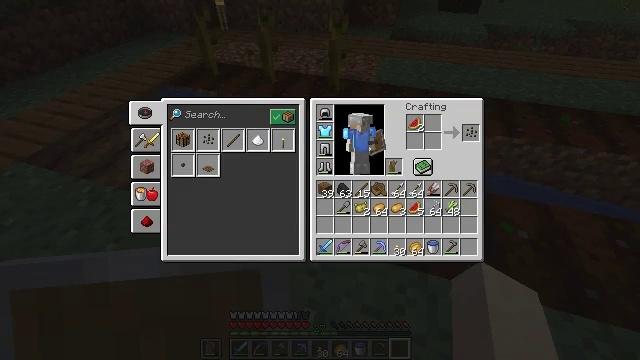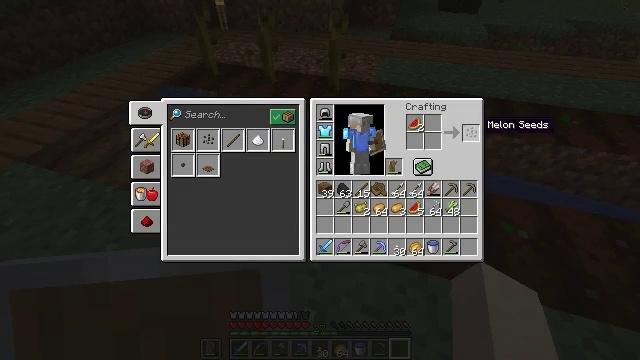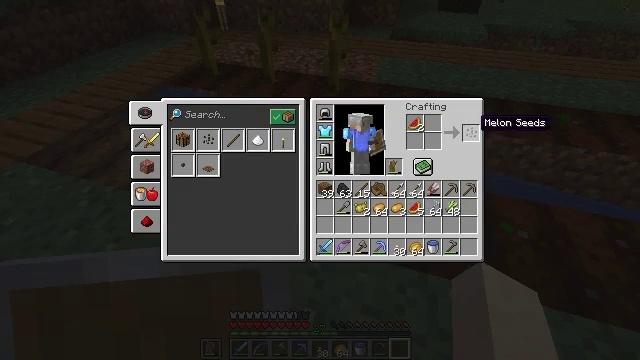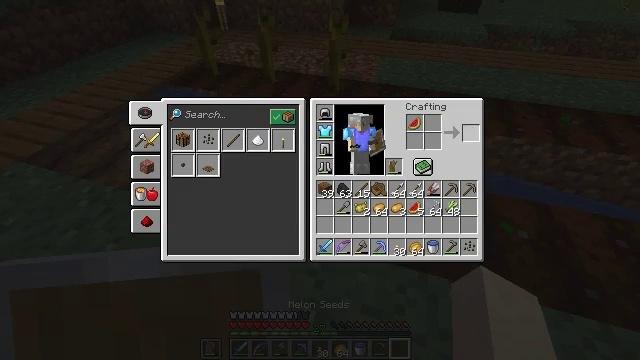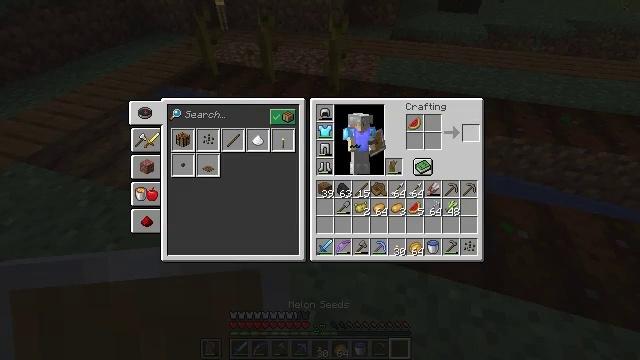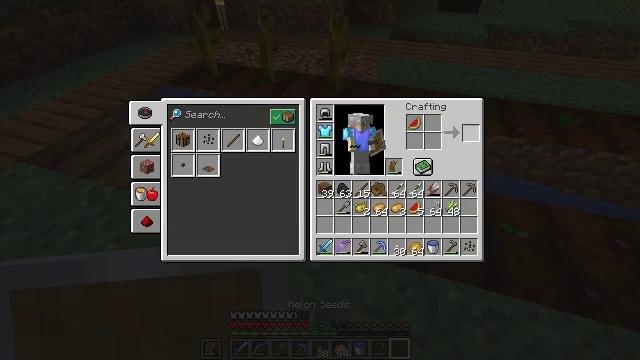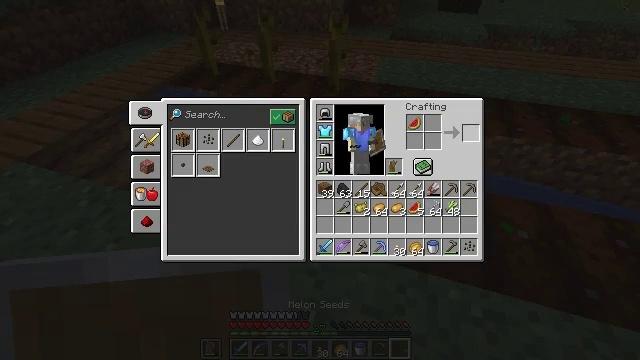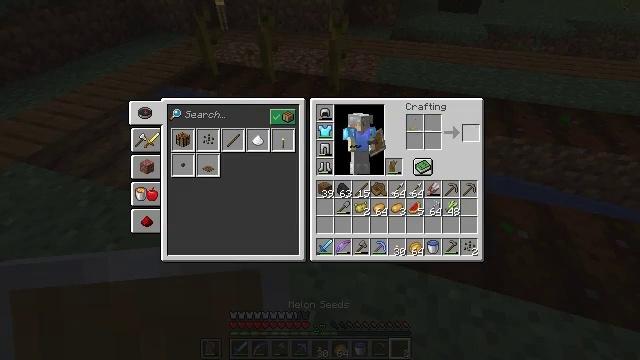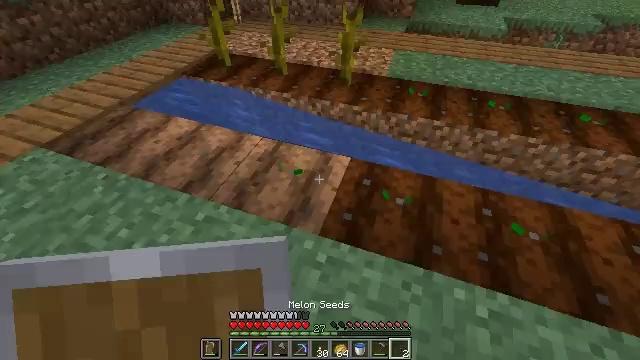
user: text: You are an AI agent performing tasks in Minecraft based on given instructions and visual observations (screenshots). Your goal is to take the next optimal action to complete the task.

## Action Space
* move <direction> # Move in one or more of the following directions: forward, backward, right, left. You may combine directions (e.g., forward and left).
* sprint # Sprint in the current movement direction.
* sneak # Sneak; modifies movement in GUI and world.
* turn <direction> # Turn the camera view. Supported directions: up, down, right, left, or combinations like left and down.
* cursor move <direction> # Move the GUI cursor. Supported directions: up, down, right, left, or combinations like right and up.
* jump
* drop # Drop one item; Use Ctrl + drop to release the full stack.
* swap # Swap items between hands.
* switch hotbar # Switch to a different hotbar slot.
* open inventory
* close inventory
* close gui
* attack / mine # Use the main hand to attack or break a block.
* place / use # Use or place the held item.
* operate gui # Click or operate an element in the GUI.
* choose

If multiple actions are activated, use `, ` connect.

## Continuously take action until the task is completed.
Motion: motion action
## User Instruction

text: Craft melon seeds by placing melon slices in the crafting grid.
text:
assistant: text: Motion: sneak, cursor move left
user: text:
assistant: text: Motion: sneak
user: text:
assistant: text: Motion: sneak, operate gui
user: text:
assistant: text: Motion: sneak, operate gui
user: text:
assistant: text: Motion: sneak, operate gui
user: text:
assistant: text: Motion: no_op
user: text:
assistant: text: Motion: no_op
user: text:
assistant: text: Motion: cursor move left and down
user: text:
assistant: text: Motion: no_op